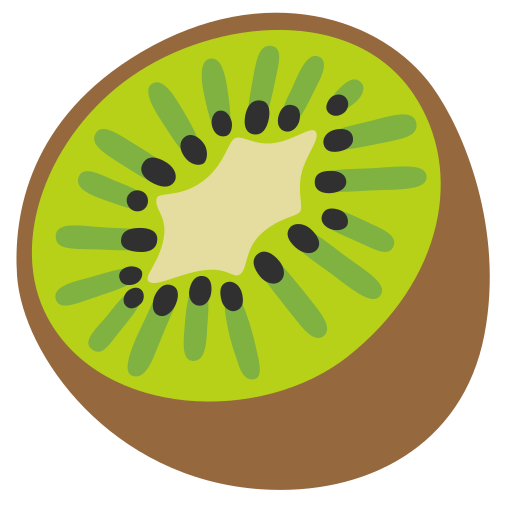
Emoji: 🥝